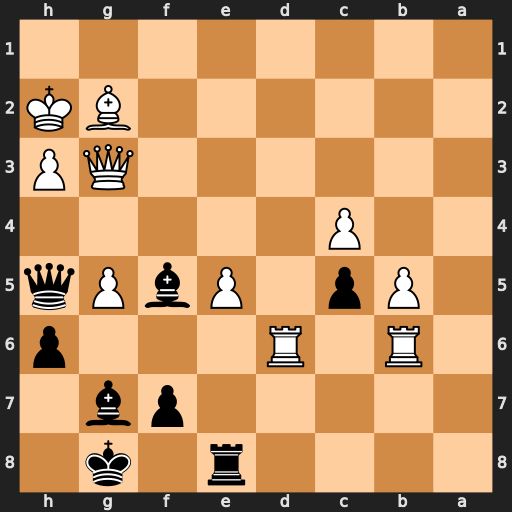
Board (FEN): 4r1k1/5pb1/1R1R3p/1Pp1PbPq/2P5/6QP/6BK/8
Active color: b
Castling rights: -
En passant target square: -
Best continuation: Bxe5 Qxe5 Rxe5 Rd8+ Kg7 gxh6+ Kh7